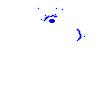
Particle: kaon